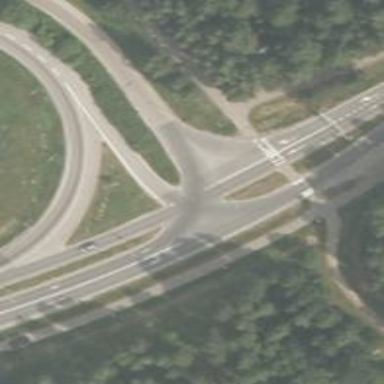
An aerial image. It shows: Asphalt trunk link road.